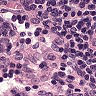
Metastatic tissue present: no